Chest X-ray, PA view. Patient: 18 years old, sex M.
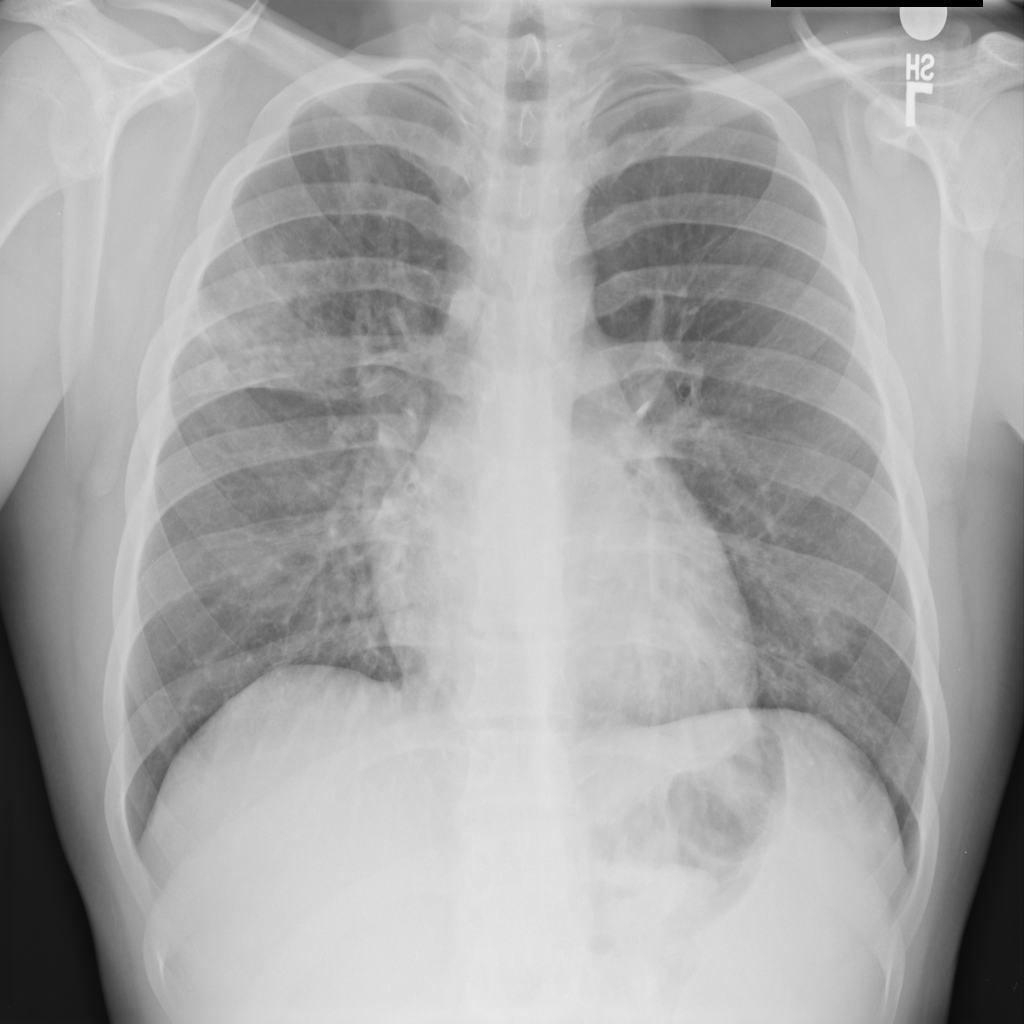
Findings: Infiltration